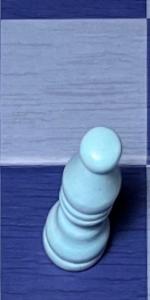
Label: Bishop_White